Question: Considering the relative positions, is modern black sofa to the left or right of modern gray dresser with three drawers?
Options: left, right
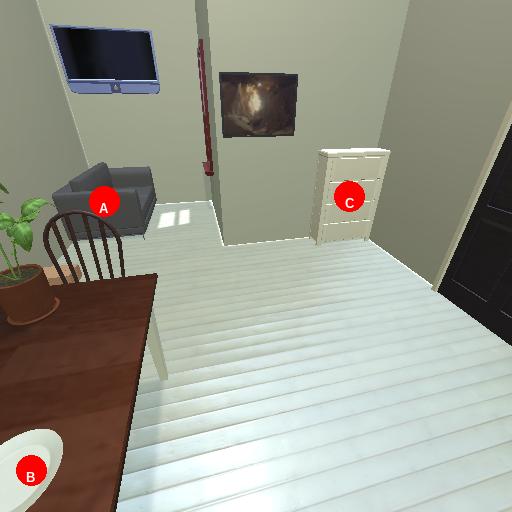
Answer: left